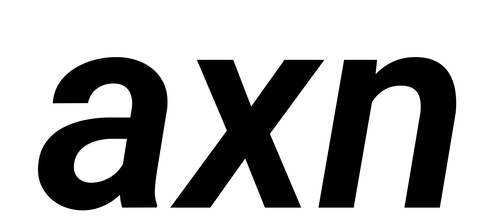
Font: Roboto-Italic_SemiBold_Italic